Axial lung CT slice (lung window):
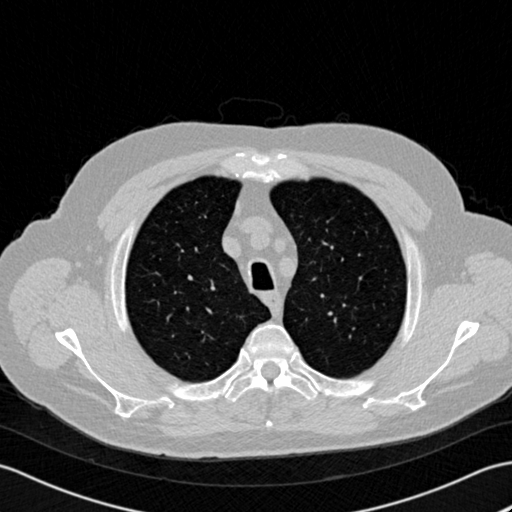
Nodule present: no